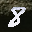
Label: 8